Question: I'm struggling to see how this is RESTful. I'm referring to the downloaded GitHub ServiceStack.Examples\src\ServiceStack.Examples\ServiceStack.Examples.sln. I do not see anything restful about this, there is no RESTful routes here at all and the method names are all verbs but they're all like GEtThis, etc. I don't see any Http verb attributes, nothing here.
Can someone explain what this is here becuase I feel like it doesn't even belong in the ServiceStack examples...??

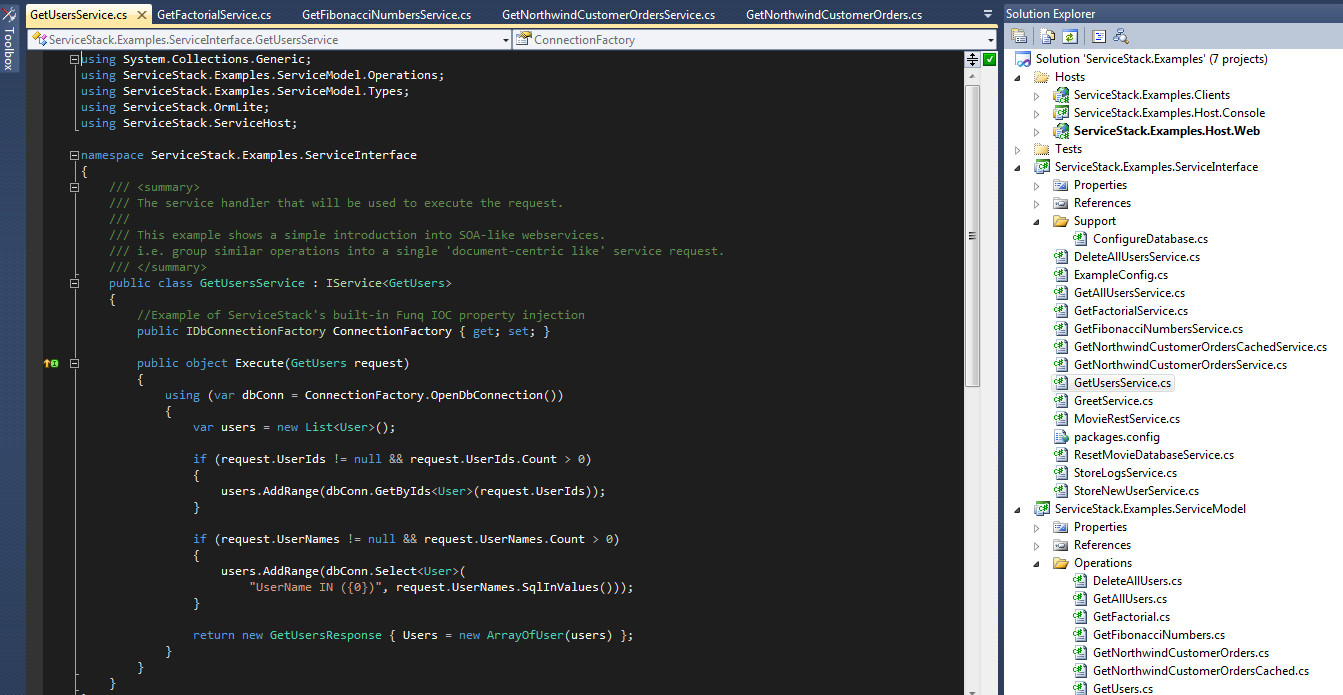
Answer: Nobody said that example was supposed to be RESTful.
<URL> is a general that lets you implement SOAP, MQ or REST+Web/HTML services with the same service.
The example your looking at is one of the first examples ever created for ServiceStack which makes use the . You can compare and contrast it with the <URL>.
If you want to consume this service via <URL>' in the New API.